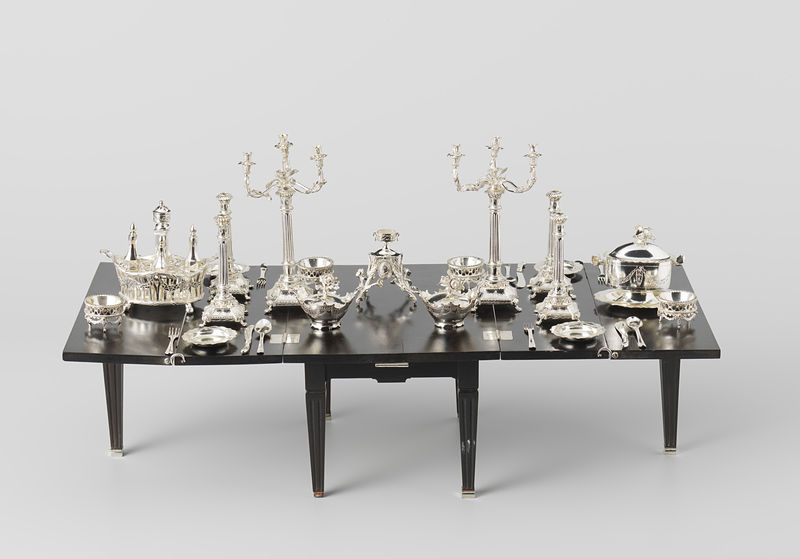
Titel: Kandelaar
Standort: Amsterdam
Institution: Rijksmuseum
Schlagwörter: glas, hintergrund, schwarz, tisch, barock, messer, silber, teller, rokoko, kanne, schalen, topf, löffel, kerzen, leuchter, lüster, metall, foto, fotografie, geschirr, kerzenständer, gedeck, kerzenleuchter, besteck, ständer, gabel, aufsatz, edelmetall, services, servie, sservices